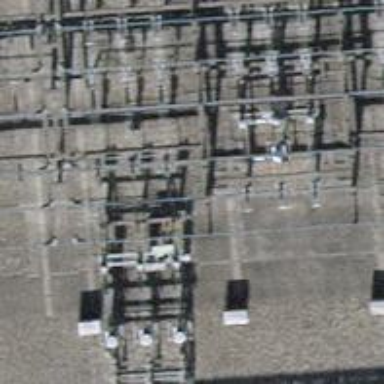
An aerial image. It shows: Power line with three cables configured as busbar.